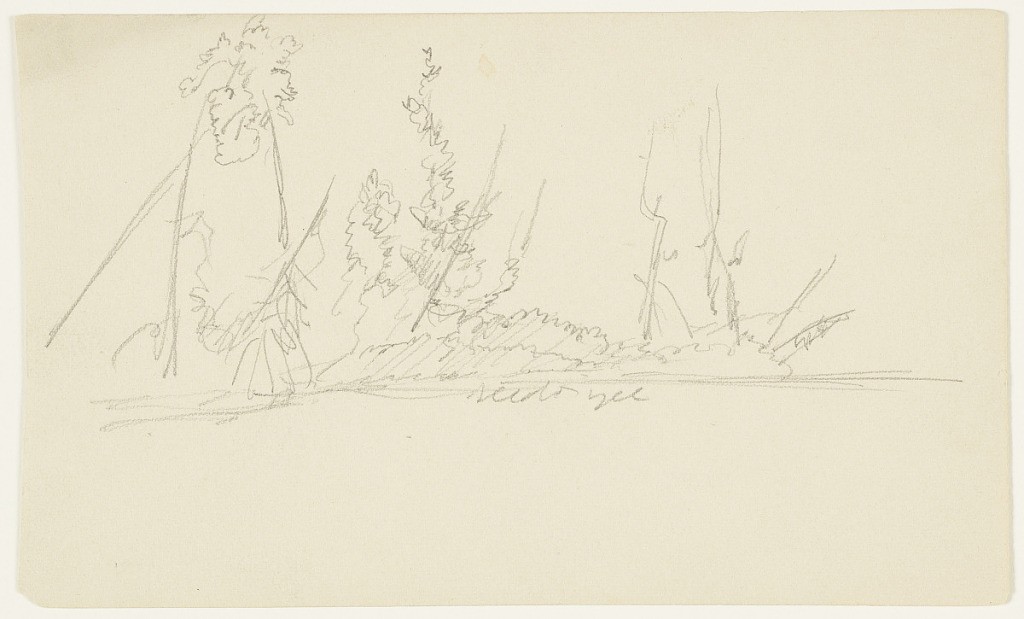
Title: Wooded Island, Lake Millinocket, Maine
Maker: Frederic Edwin Church, American, 1826–1900
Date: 1877
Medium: Graphite on tan wove paper
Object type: Drawing
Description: Landscape sketch of a wooded island, or possibly a shoreline, on or near Lake Millinocket in Maine. Visible in the middle distance at center, the island hosts several trees--most of which are dead and leafless. Three living trees, however, are shown at center and center left. The lake's placid surface comprises the foreground.